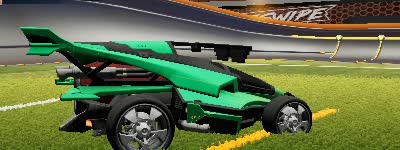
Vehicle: aftershock